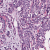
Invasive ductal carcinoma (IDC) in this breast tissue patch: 1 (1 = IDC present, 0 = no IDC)